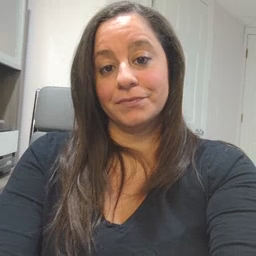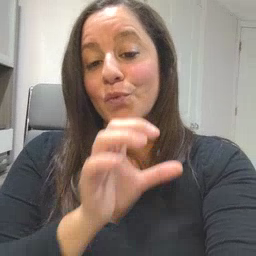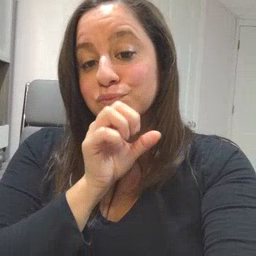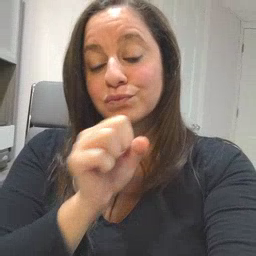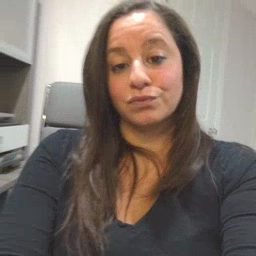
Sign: orange